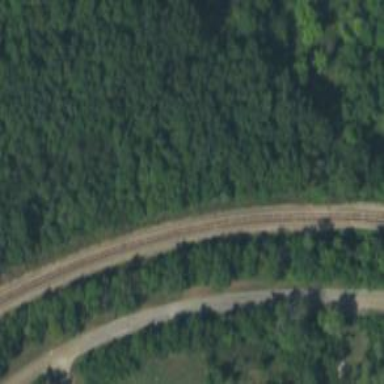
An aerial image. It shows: Railway track.